Aerial crown-view tile of a tropical tree (Barro Colorado Island, Panama), acquired 20250616:
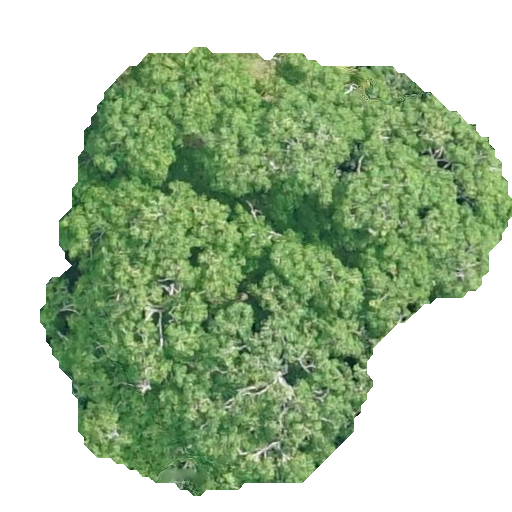
Species: Handroanthus guayacan
GBIF accepted scientific name: Handroanthus guayacan
Crown area: 214.79 m²